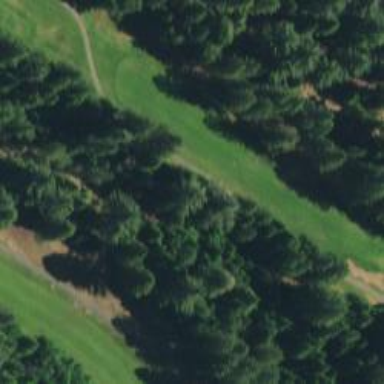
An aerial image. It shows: Golf hole.